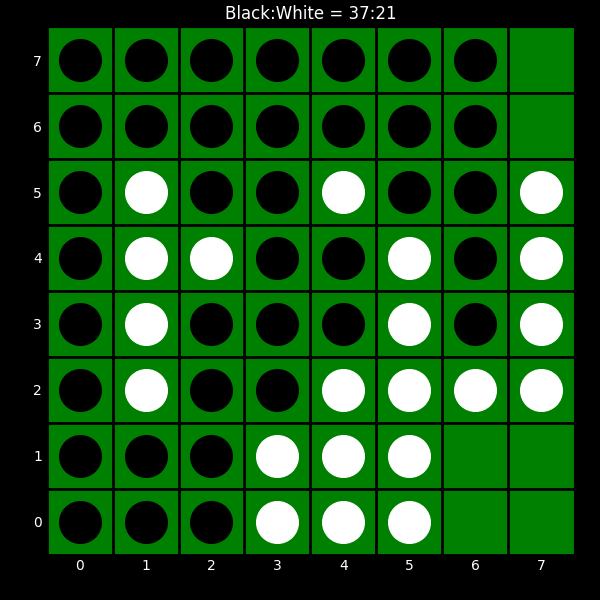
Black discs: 37
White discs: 21